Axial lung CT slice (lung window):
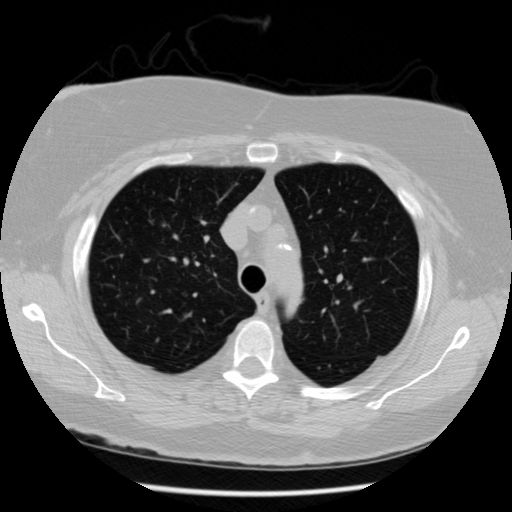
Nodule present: no